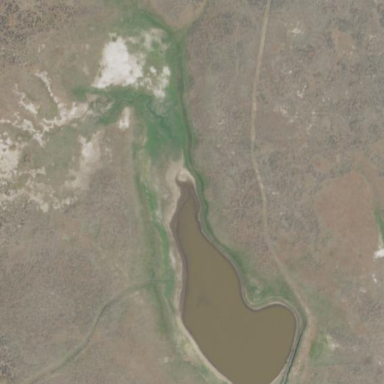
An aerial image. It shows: Reservoir.